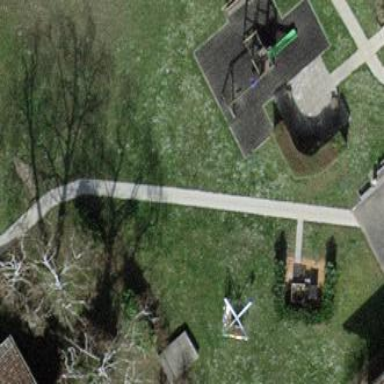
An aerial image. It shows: Playground area for leisure activities on the land.